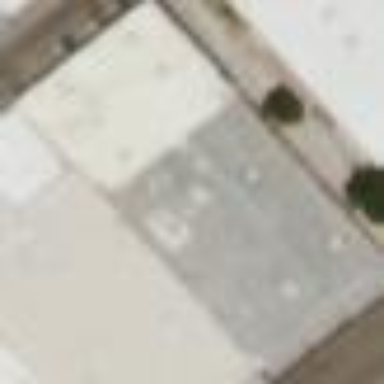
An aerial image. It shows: Commercial building.